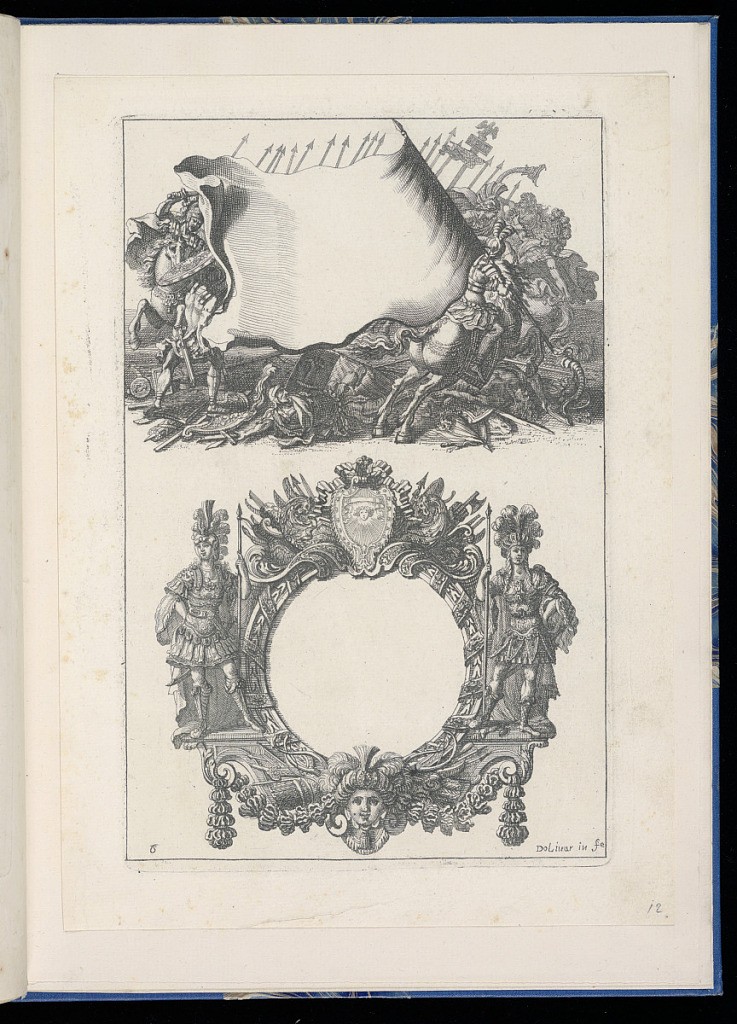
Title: Two Cartouche Designs
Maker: Juan Dolívar, Spanish, active in France, 1641–1692
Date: ca. 1690
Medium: Etching on paper
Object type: Print
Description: Two cartouche designs featuring the themes of warfare and victory. The upper cartouche is in the form of a large banner attached to a spear and held by a soldier on horseback in the middle of a battle scene with other soldiers, and arms and armor on the ground below. The lower circular cartouche is framed by two standing Roman soldiers, a trophy of arms, and a mascaron/ mask (wearing a turban with feathers), festoons of ribbons, and scrolling leaves. The plate is signed and numbered.